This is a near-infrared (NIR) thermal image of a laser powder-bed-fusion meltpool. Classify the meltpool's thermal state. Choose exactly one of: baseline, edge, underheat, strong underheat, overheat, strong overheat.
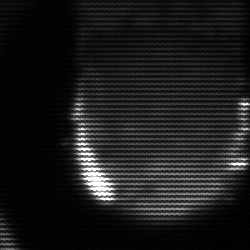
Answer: strong underheat